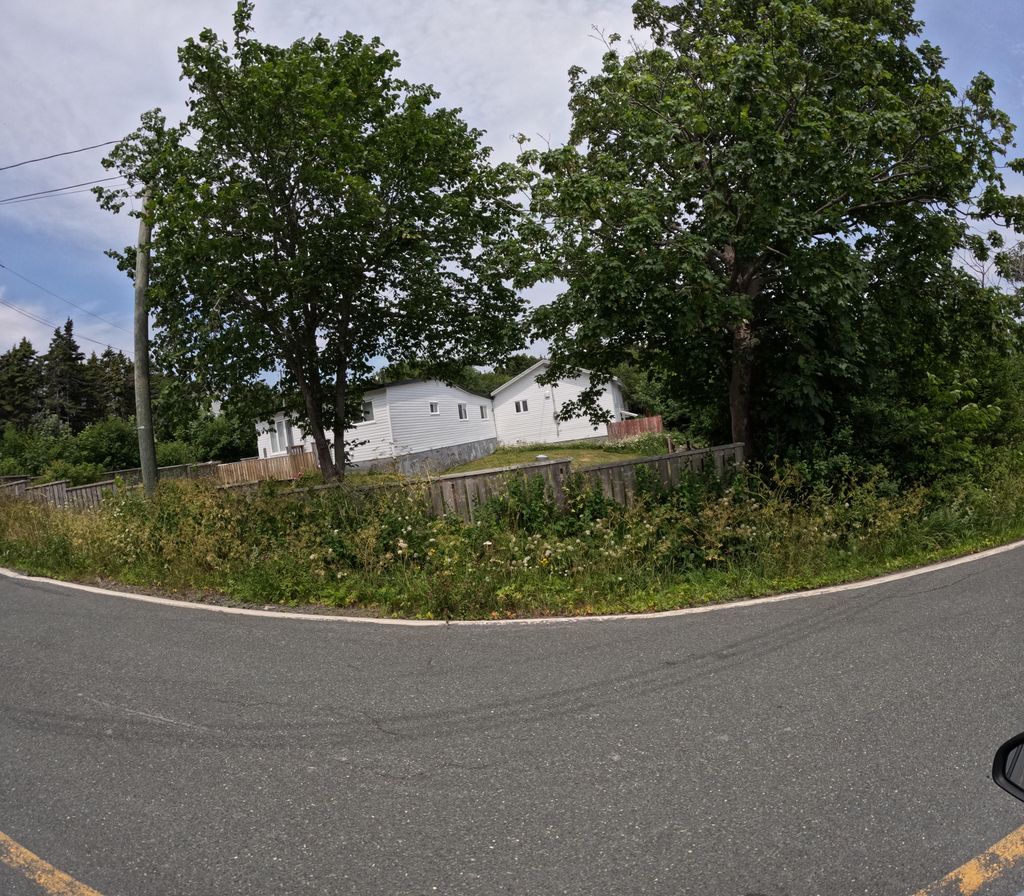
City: st_johns